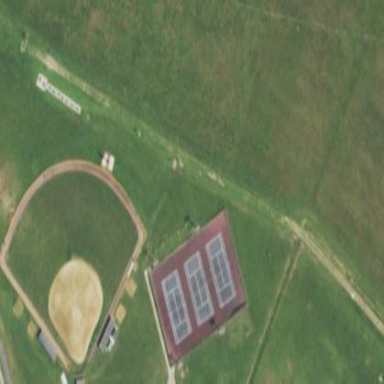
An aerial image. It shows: Tennis court on the leisure land pitch.